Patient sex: F
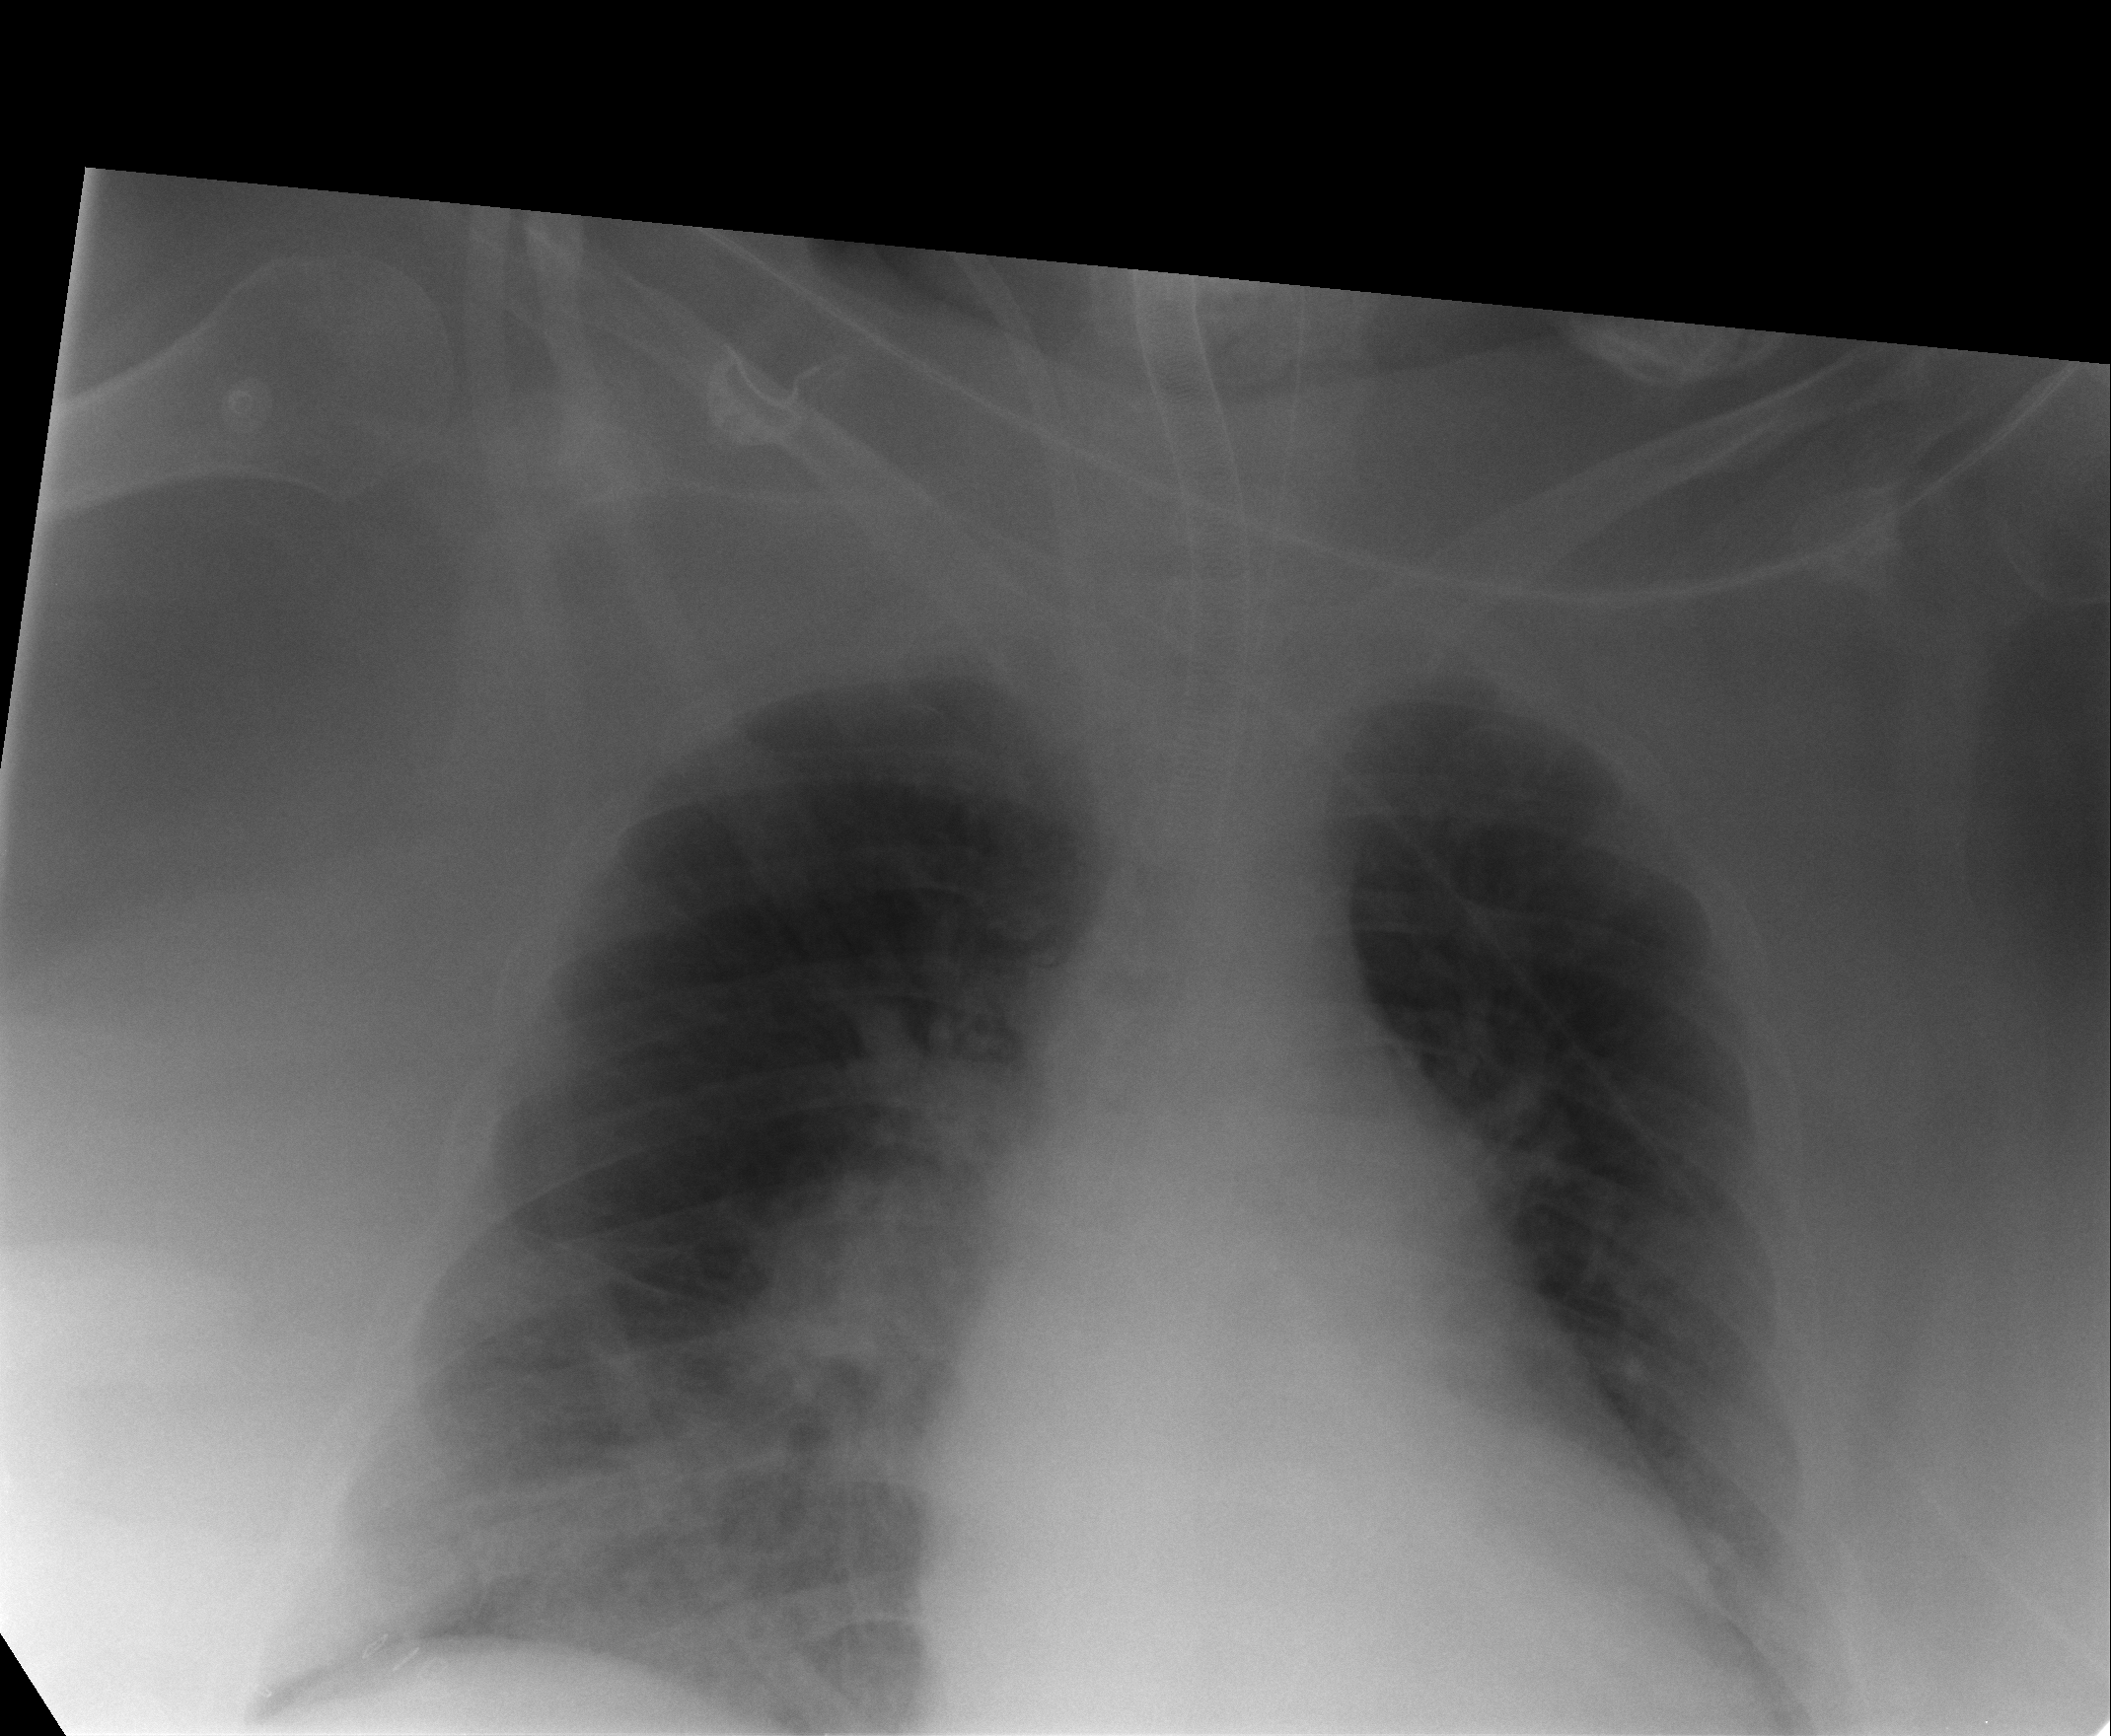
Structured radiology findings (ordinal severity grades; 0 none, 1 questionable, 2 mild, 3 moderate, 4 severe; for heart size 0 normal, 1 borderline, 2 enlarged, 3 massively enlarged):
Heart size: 1
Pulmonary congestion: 1
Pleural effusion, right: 2
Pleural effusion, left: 2
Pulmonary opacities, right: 0
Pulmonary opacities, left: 0
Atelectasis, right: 2
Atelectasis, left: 2